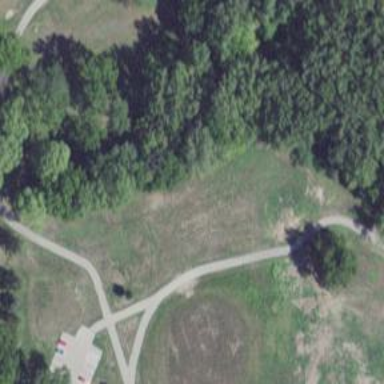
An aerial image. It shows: Disc golf basket.